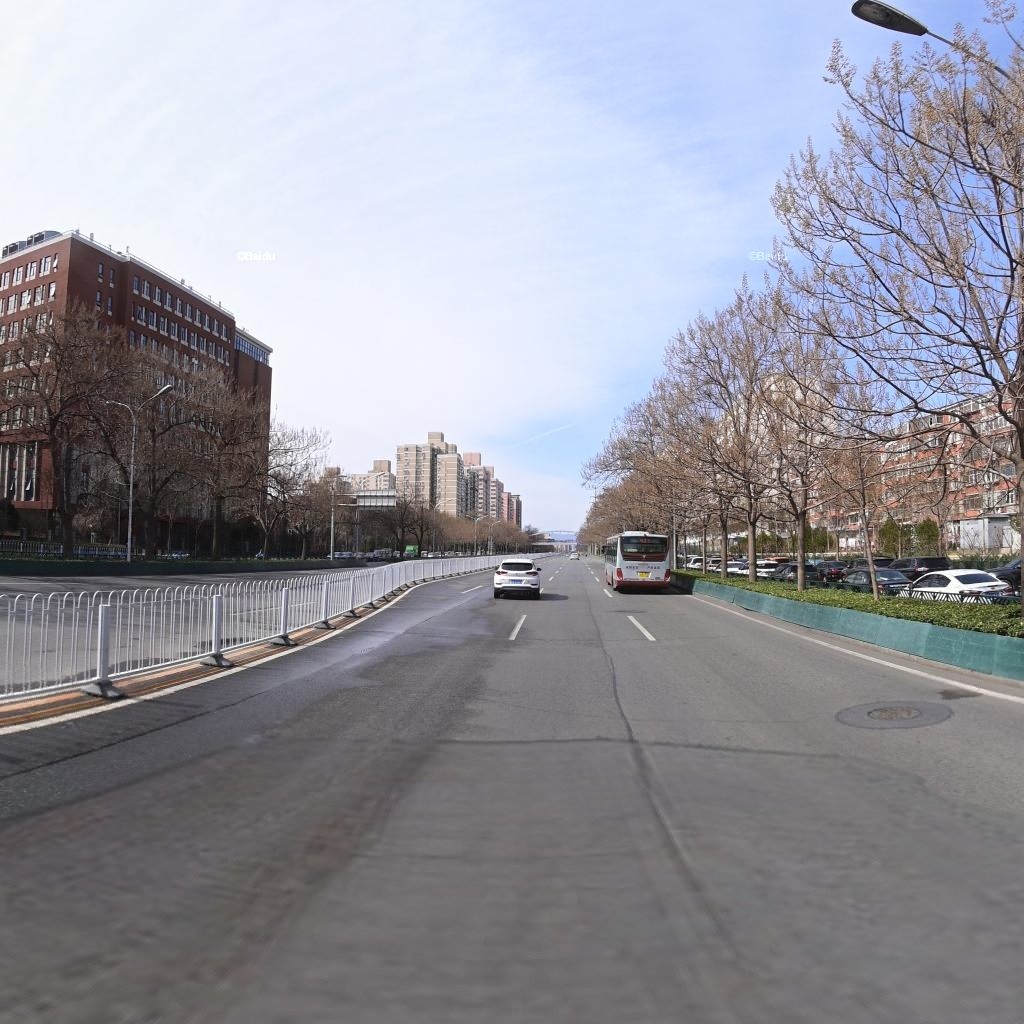
Region: Haidian
Road damage annotations: longitudinal patch, manhole cover, transverse crack, transverse crack